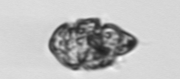
Label: Warnowia